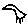
Label: bird